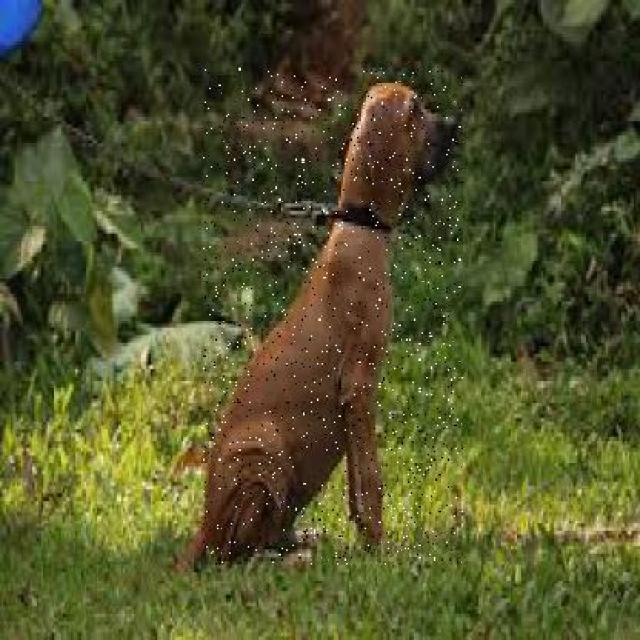
Healthy canine skin — no visible lesions, inflammation, or abnormalities. The skin and coat appear normal.